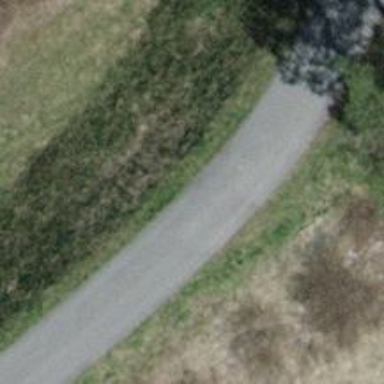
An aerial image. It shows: Asphalt track with grade1 quality and embankment.